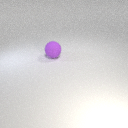
large purple rubber sphere